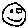
Label: smiley face